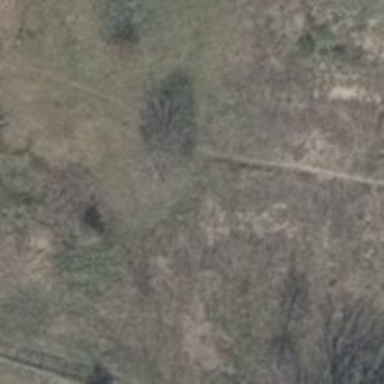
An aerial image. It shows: Path covered in grass.